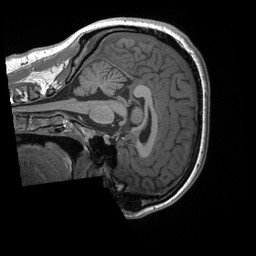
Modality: T1w
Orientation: sagittal
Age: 31
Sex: male
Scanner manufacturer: siemens
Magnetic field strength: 3 T
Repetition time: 2.4 s
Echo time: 0.00224 s